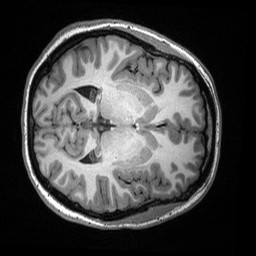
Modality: T1w
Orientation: axial
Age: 23
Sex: female